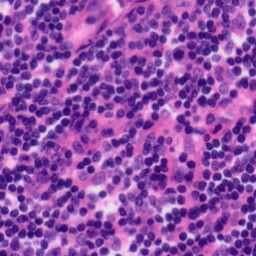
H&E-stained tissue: Tonsil